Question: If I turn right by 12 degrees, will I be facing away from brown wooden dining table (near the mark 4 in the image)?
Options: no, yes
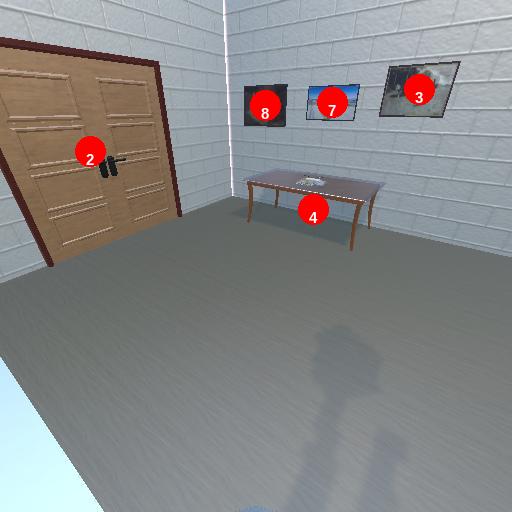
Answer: no